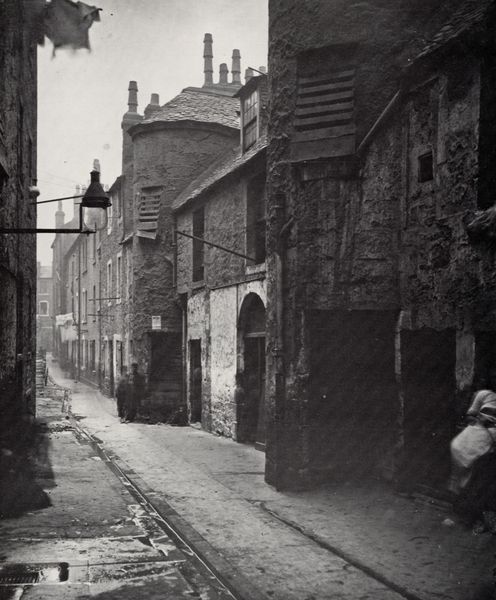
Titel: Nahaufnahme, Nr. 139 Saltmarket
Künstler: Thomas Annan
Institution: unbekannt
Schlagwörter: dunkel, himmel, schatten, wasser, weiß, menschen, stadt, wäsche, fenster, grau, hell, lampe, laterne, licht, paris, schwarz, strasse, tür, gebäude, haus, weg, alt, architektur, mensch, stehen, stein, steine, häuser, nass, kanal, person, england, kamin, kamine, schornstein, pfütze, düster, bogen, enge, fassade, fassaden, gasse, italien, pflaster, strassenansicht, türen, lehm, risse, dorf, dächer, mauer, schornsteine, nebel, backstein, türe, fabrik, laden, beleuchtung, industrie, rundbogen, lehnen, treppe, einfach, schmal, durchgang, tor, foto, fotografie, photographie, regen, wände, eingang, eng, schild, gehsteig, torbogen, rinnsal, schwarz-weiss, bordstein, photo, mauern, fachwerk, schiene, schienen, stange, london, tpr, armut, fotographie, rinsal, rinne, ville, straßenbeleuchtung, trist, gulli, abfluss, abwasser, rgen, fenêtres, kanaldeckel, lanterne, lanpe, gosse, rue, entlüfter, hauslaterne, luftklappen, strassenschäden, immeuble, lehmhäuser, regene, portes, enland, cheminées, vorindustriell